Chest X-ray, AP view. Patient: 29 years old, sex F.
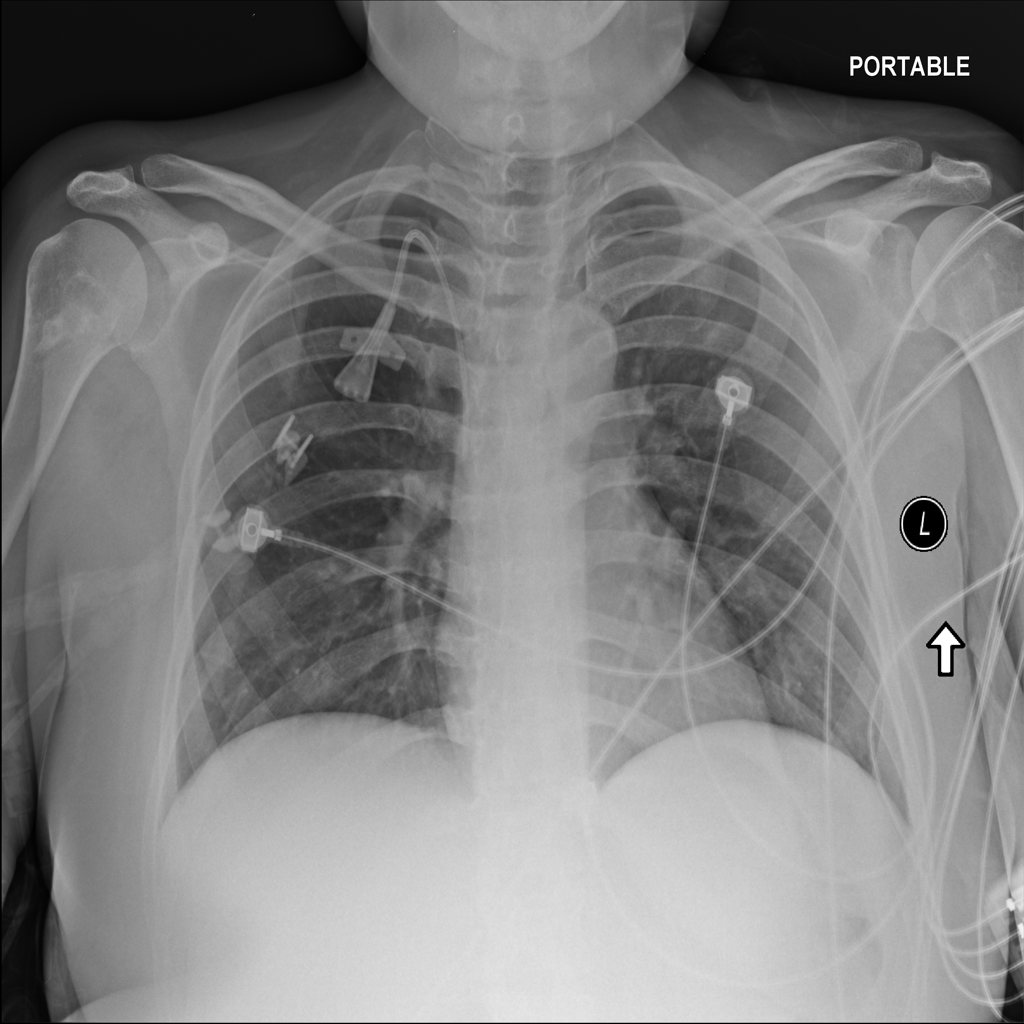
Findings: Infiltration